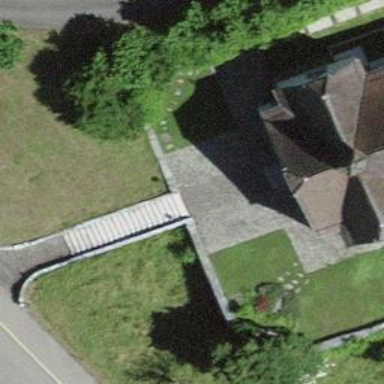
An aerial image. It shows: Road with steps.